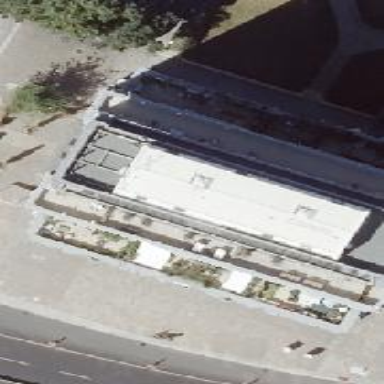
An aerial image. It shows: Building with flat grey roof.